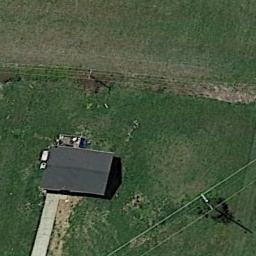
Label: sparse_residential